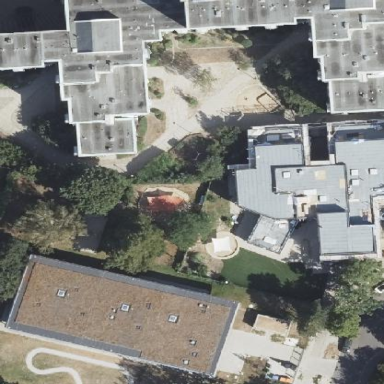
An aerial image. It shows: Community centre building.